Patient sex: M
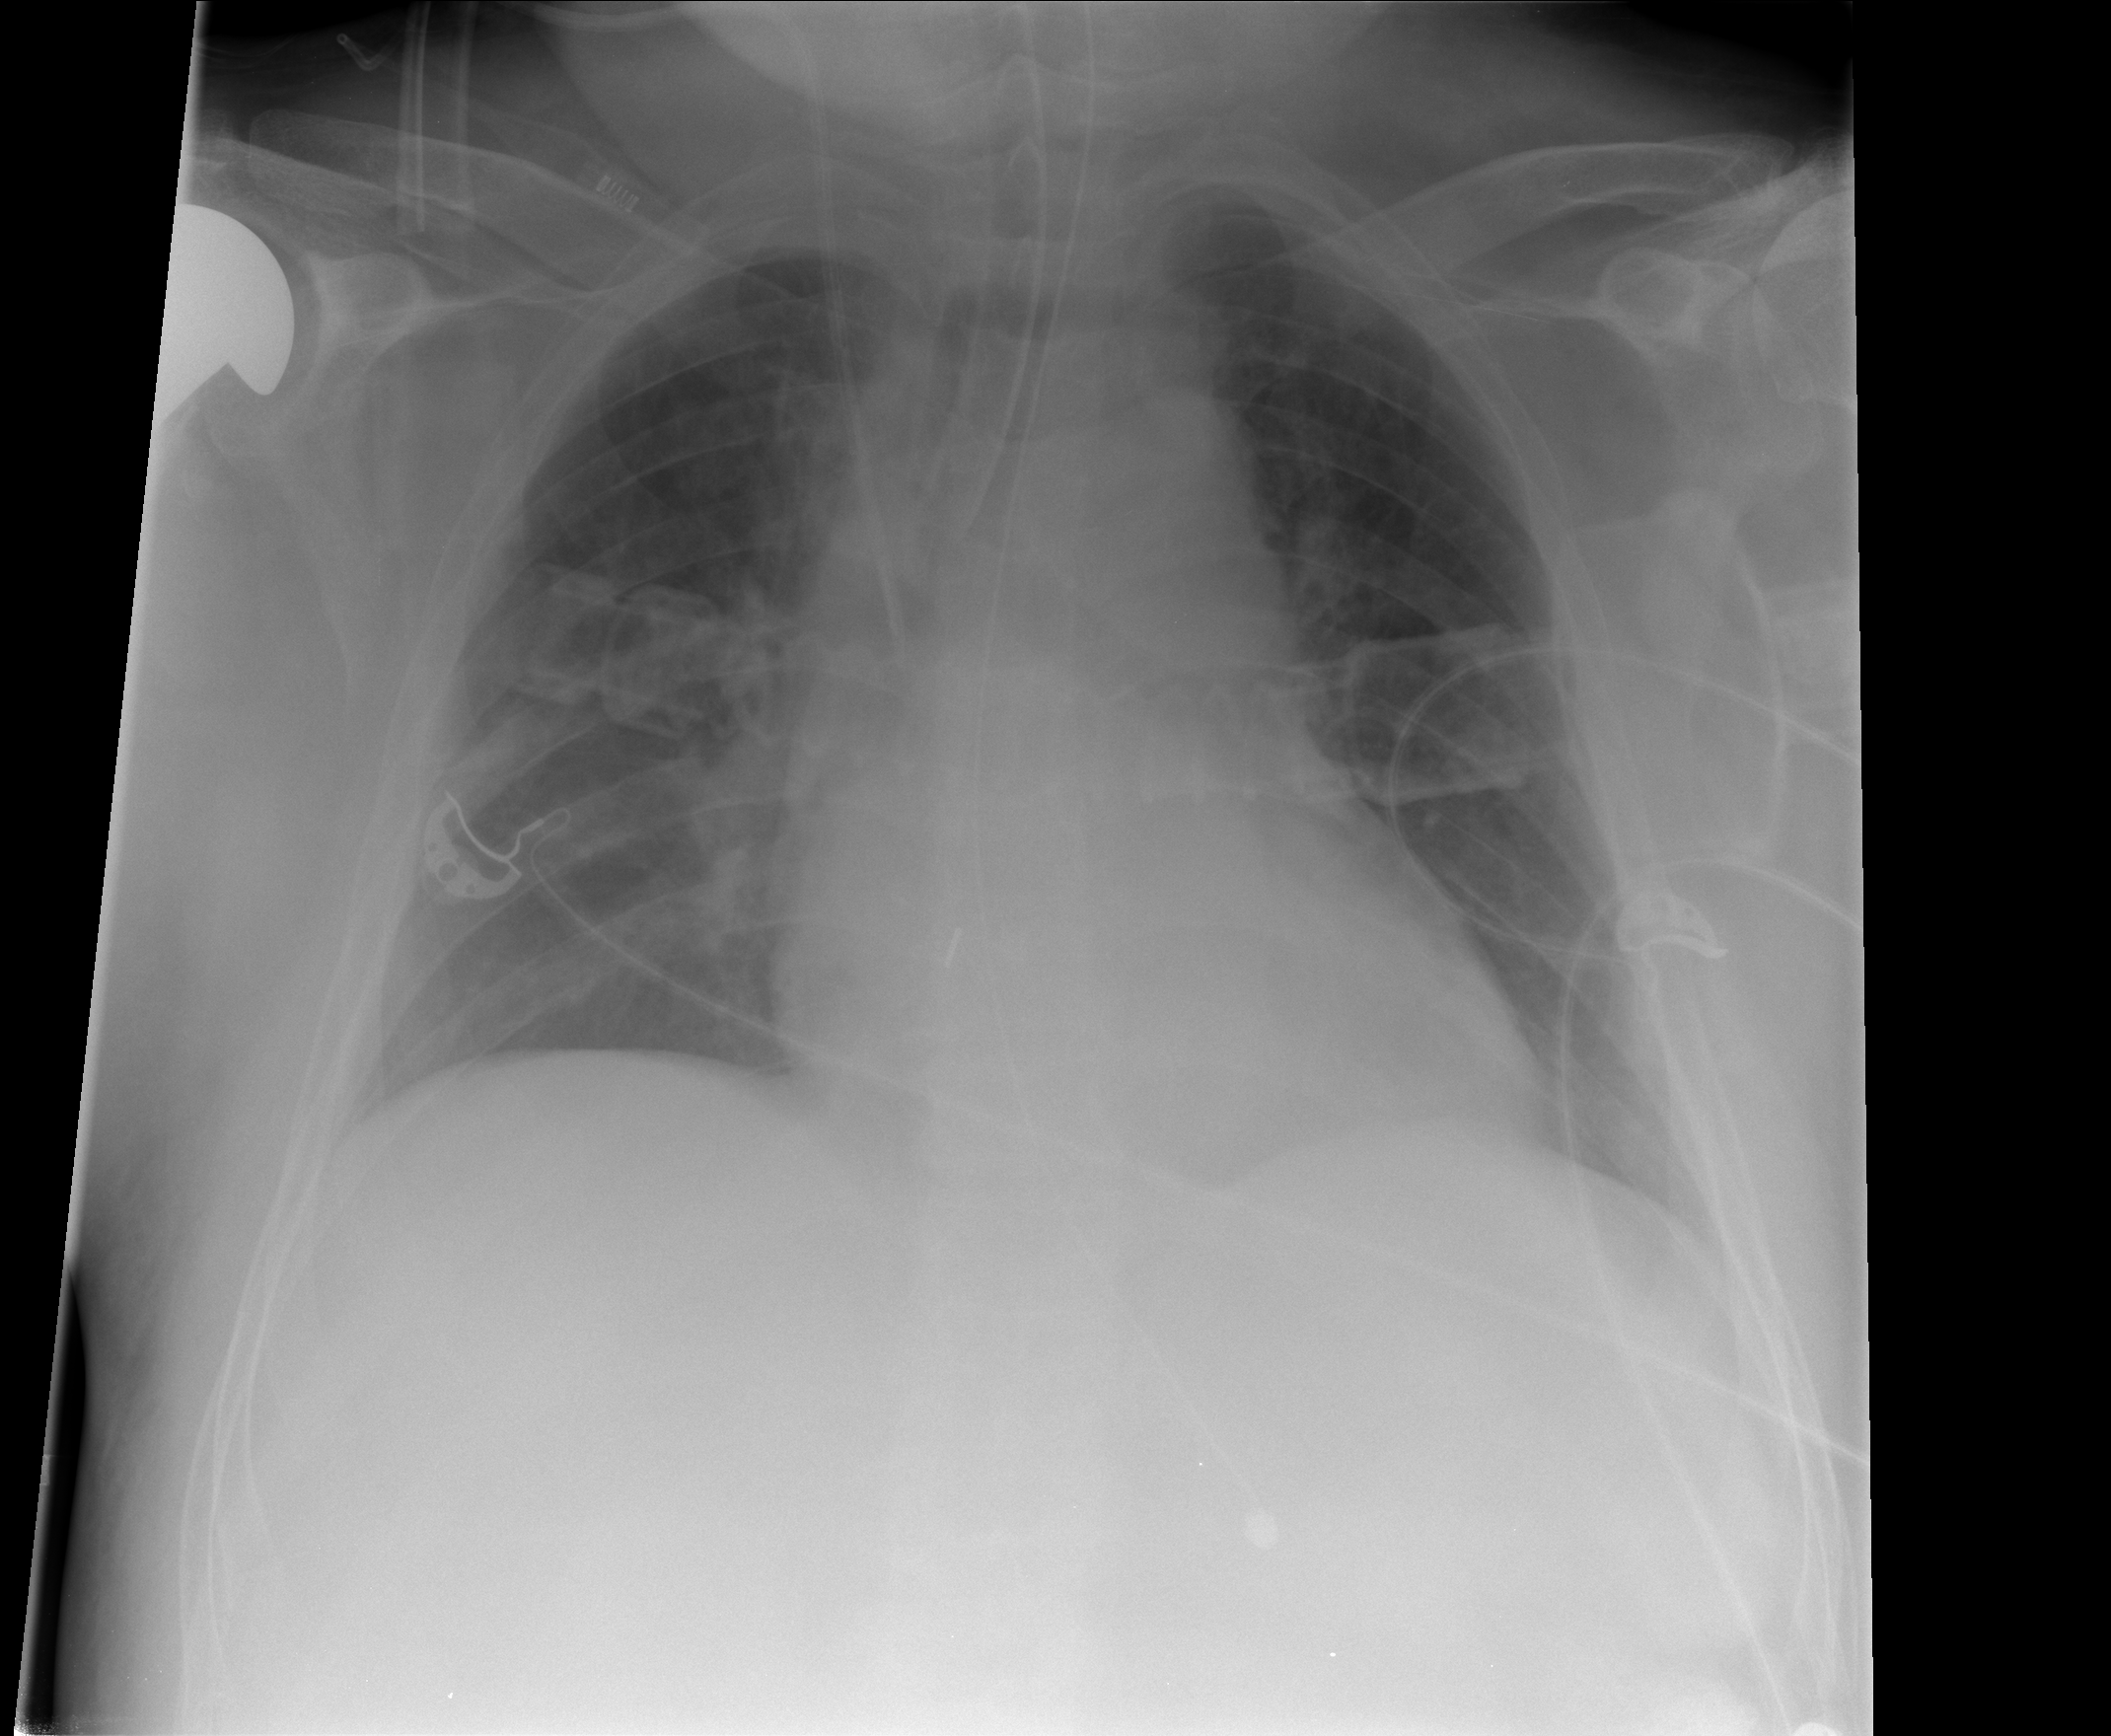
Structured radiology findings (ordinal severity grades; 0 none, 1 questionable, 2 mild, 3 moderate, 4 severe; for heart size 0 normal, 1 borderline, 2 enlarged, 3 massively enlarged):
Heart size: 0
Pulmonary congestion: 0
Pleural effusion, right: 0
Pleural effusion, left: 0
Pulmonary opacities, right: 2
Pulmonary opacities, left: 2
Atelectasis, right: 0
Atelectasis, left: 0